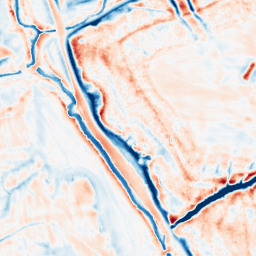
Category: edge_preserving
Decomposition family: bilateral
Decomposition parameters: d: 21
sigma_color: 100
sigma_space: 150
Upsampling method: bilinear
Upsampling parameters: scale: 4
Upsampling scale: 4